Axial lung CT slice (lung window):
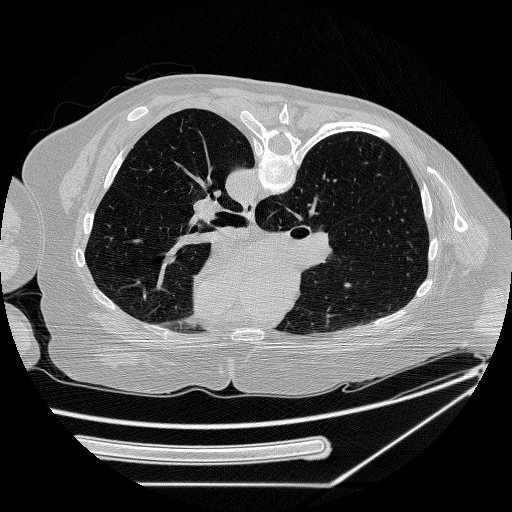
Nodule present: no